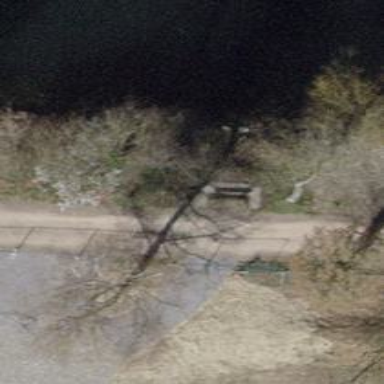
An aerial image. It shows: Brown bench.